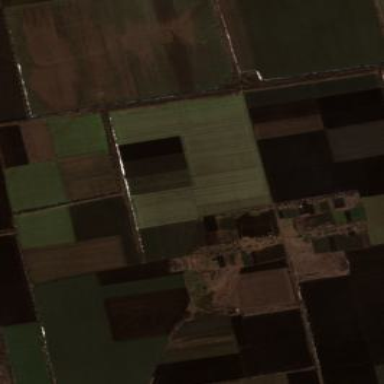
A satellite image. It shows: Picturesque farmland scene.